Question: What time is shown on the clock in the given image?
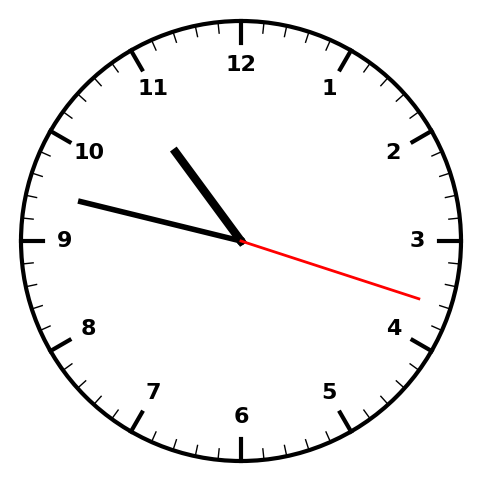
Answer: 10:47:18